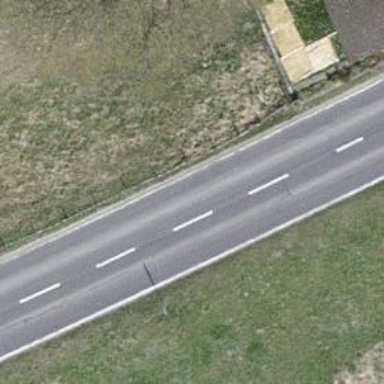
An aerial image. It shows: Primary highway.